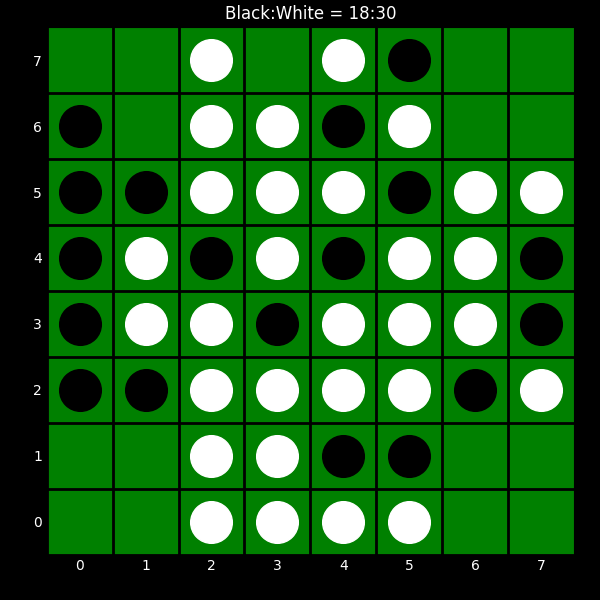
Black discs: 18
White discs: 30